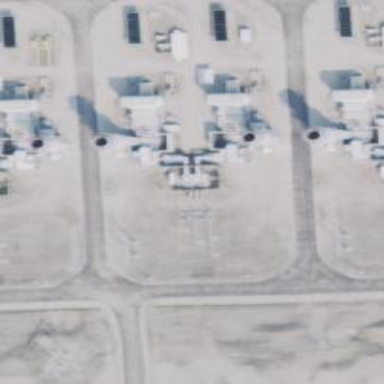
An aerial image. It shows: Gas-powered generator. It is gas turbine type generator.